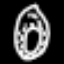
Label: donut